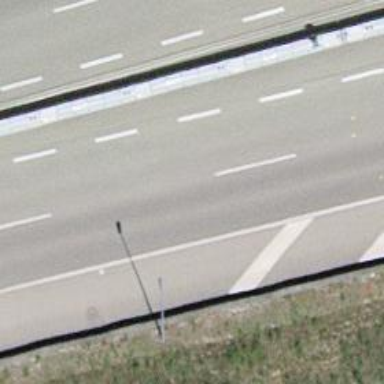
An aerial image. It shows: Motorway.